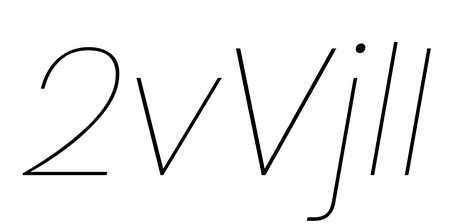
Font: Poppins-ThinItalic